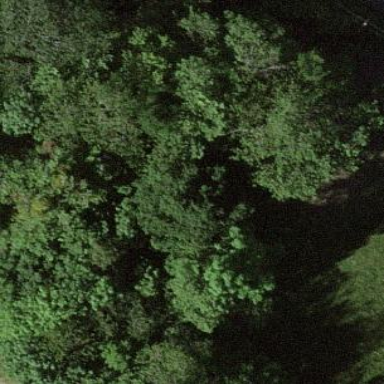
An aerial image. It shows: Forest area.